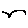
Label: bird